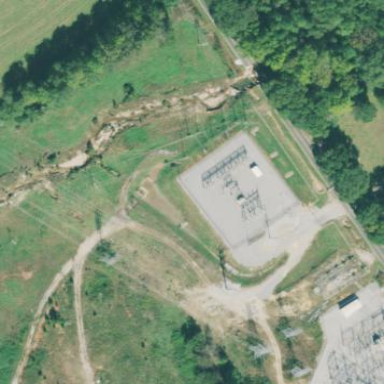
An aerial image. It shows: Distribution power substation secured by fence.